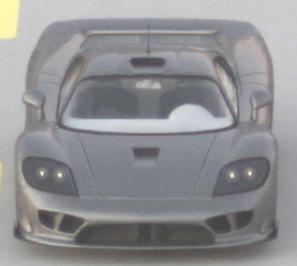
Make: Saleen
Model: S7
Detailed model: -
Model produced from: 2000
Model produced until: 2008
Doors: 2
Color: gray
Road condition: dry road
Daytime: sunrise or sunset
Contrast: low contrast